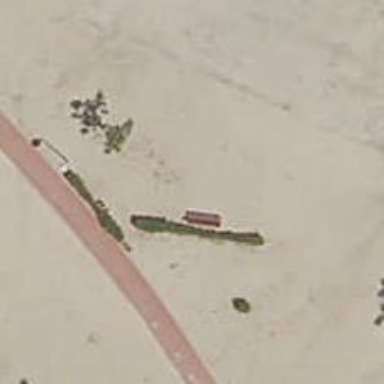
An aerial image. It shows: Bench for seating.